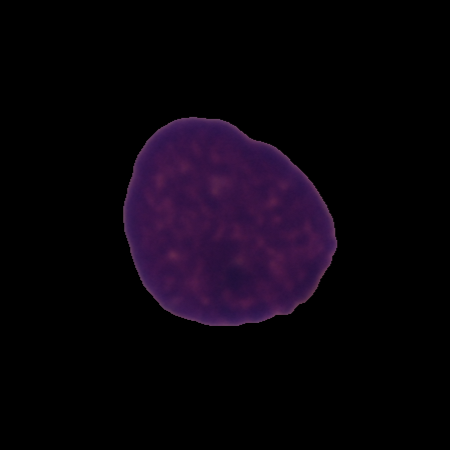
Label: cancer